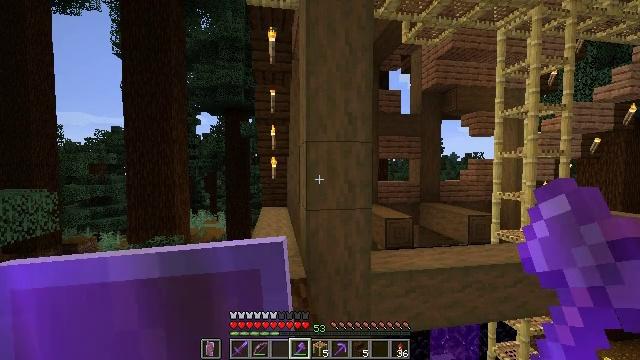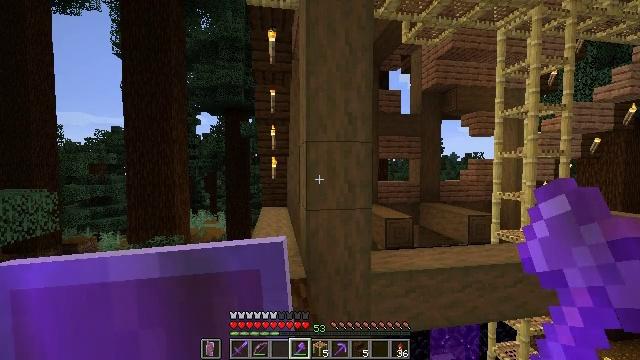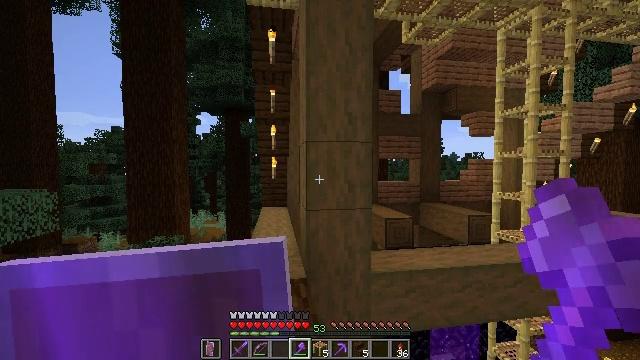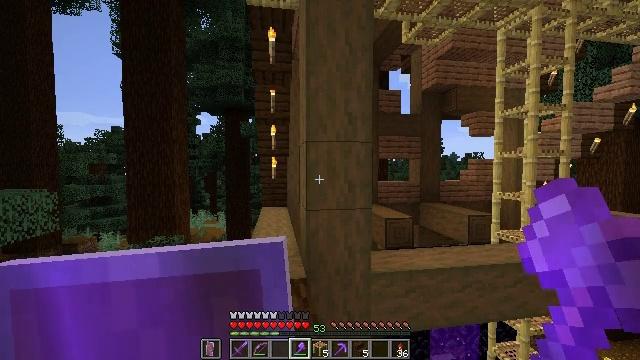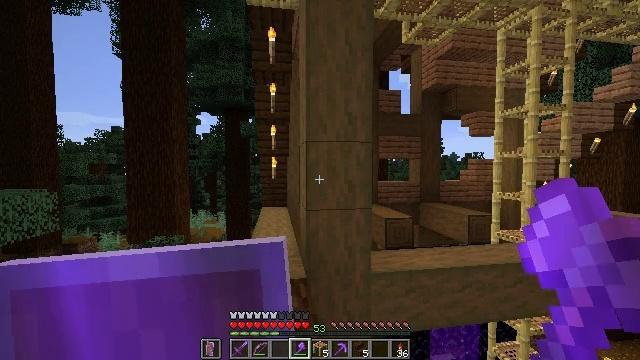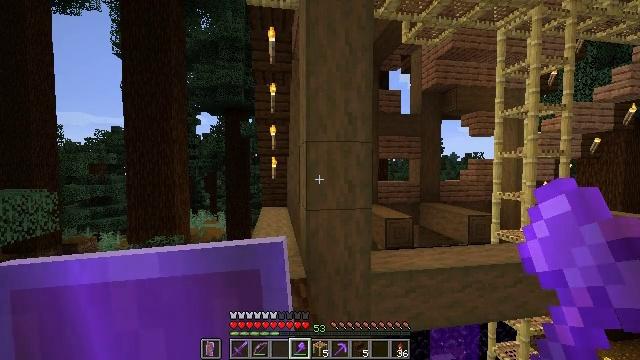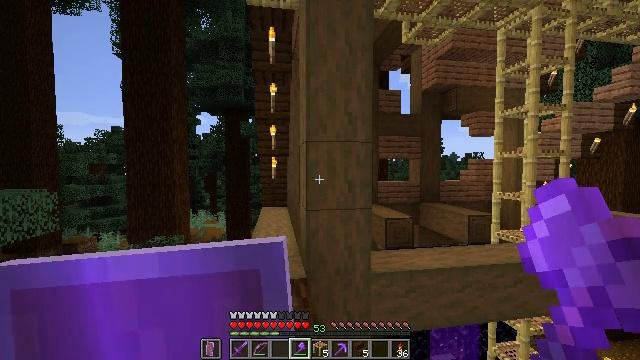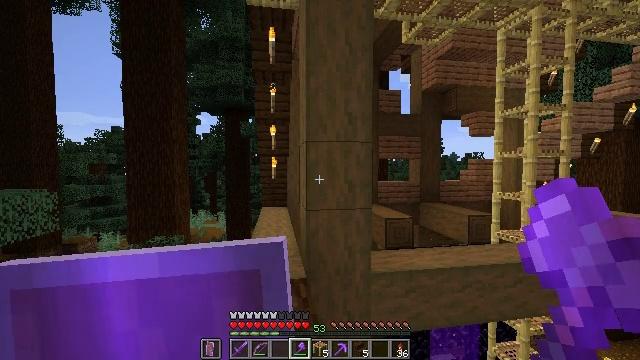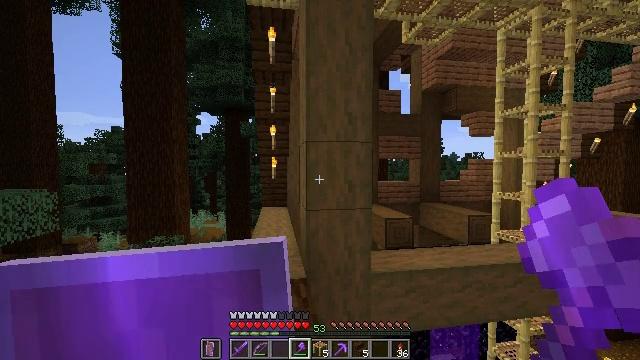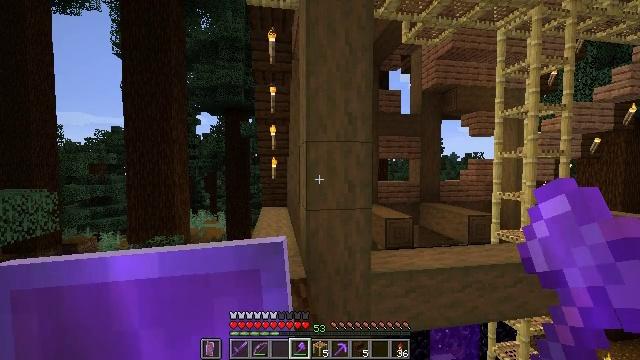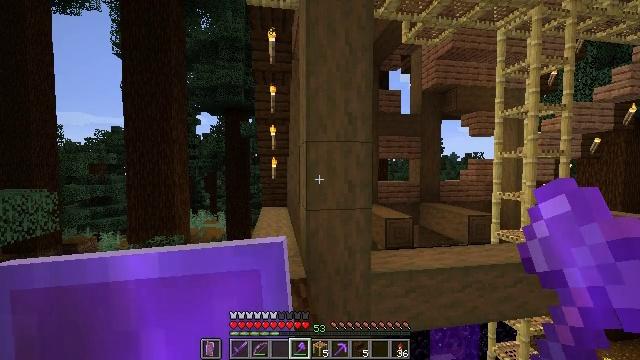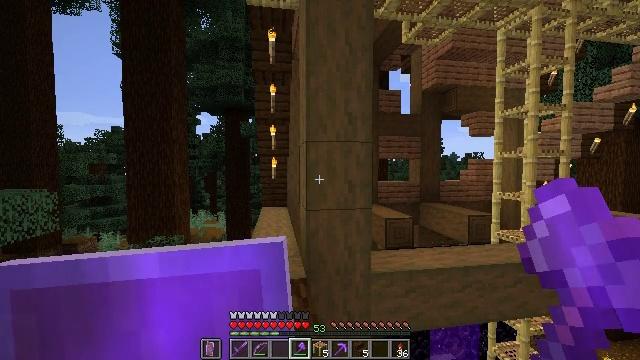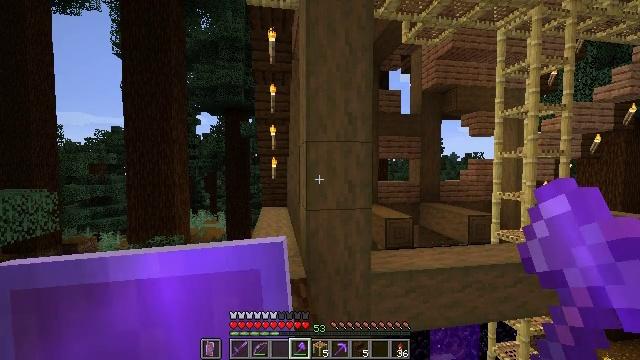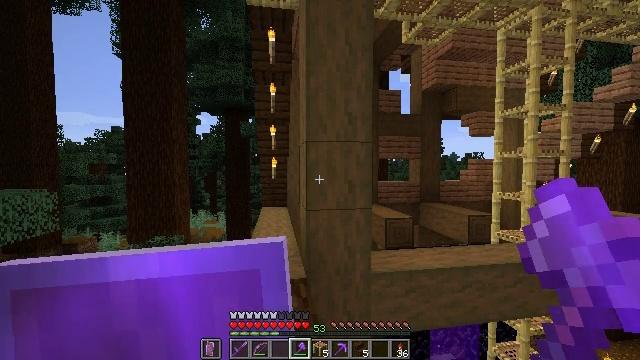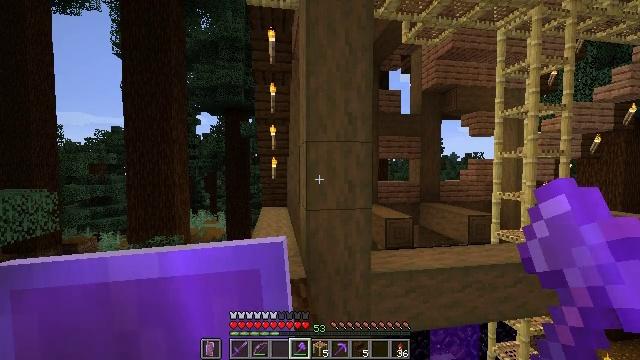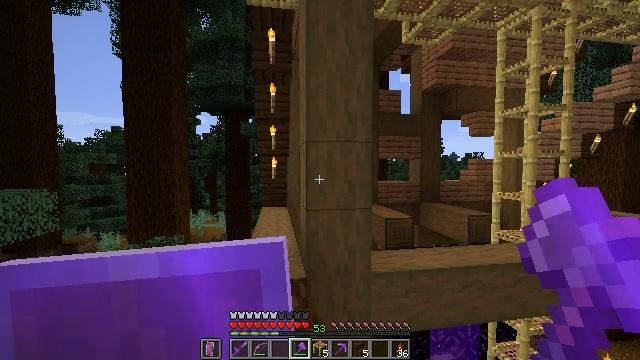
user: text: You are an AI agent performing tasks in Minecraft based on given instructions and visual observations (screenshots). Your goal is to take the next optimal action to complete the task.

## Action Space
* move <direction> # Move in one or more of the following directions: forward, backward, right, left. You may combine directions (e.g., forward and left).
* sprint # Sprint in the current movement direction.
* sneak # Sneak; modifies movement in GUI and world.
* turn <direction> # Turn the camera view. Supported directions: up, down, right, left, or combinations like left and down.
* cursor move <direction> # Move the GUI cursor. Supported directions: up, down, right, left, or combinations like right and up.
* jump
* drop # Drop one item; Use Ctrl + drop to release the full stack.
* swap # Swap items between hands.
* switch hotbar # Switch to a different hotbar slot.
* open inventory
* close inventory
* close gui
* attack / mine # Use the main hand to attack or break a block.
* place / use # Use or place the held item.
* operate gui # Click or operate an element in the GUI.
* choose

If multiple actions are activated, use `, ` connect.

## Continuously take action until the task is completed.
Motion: motion action
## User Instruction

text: Break the dark oak slab.
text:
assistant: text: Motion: no_op
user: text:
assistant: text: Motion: no_op
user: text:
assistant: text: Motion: no_op
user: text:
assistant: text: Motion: no_op
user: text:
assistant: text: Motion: no_op
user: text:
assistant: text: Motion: no_op
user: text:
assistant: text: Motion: no_op
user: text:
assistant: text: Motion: no_op
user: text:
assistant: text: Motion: no_op
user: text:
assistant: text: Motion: no_op
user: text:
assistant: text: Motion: no_op
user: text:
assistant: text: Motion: no_op
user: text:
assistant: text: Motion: no_op
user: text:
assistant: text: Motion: no_op
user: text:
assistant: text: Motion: no_op
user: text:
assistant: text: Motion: no_op
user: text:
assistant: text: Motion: no_op
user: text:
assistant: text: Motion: no_op
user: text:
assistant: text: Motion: no_op
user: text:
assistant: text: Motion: no_op
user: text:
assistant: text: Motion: no_op
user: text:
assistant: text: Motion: no_op
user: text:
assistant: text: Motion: no_op
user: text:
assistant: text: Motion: no_op
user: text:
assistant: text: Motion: no_op
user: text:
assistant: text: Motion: no_op
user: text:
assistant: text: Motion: no_op
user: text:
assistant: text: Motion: no_op
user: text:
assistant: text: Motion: no_op
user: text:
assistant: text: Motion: no_op